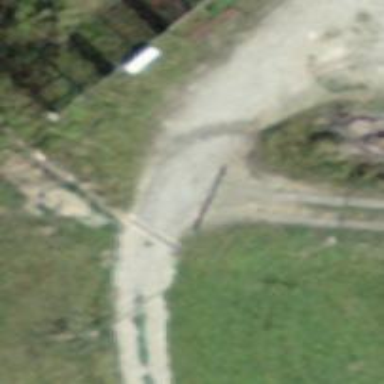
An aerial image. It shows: Track with grade 3 tracktype.